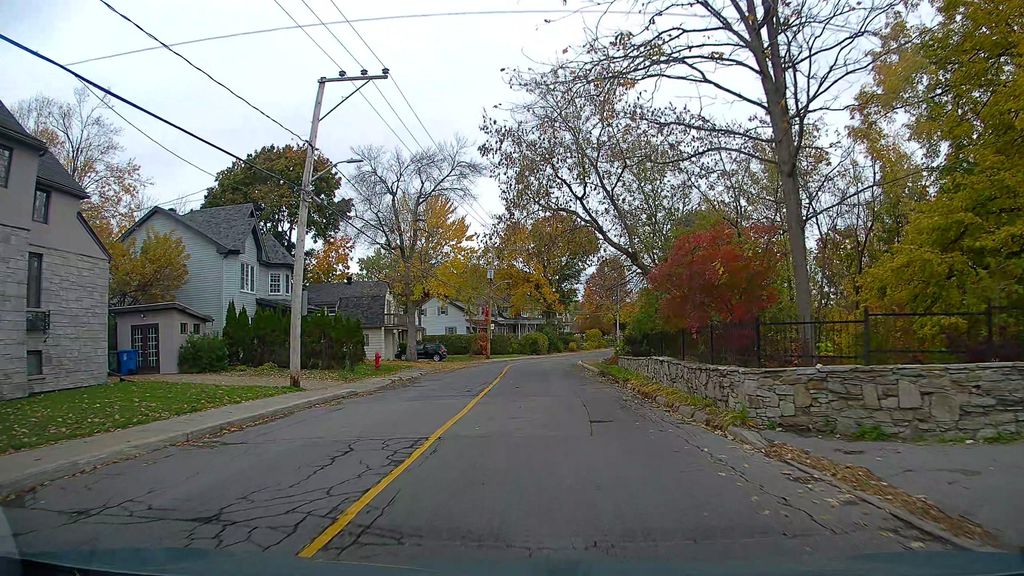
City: montreal